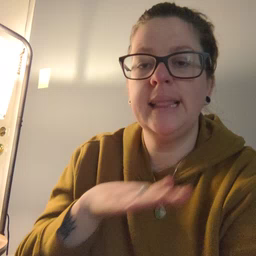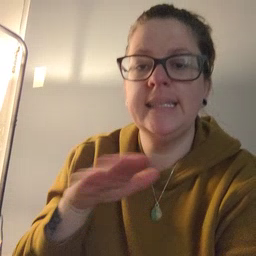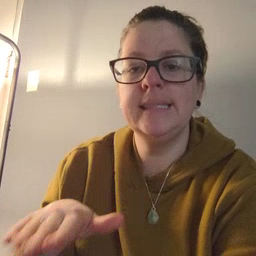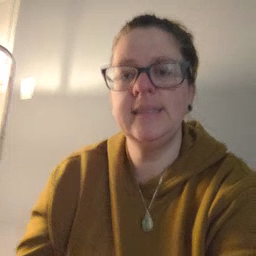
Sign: clean